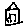
Label: house